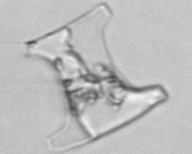
Label: Eucampia